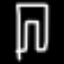
Label: pants